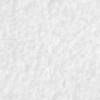
Label: no_change